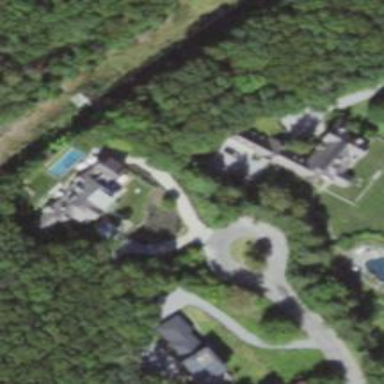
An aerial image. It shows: Driveway.